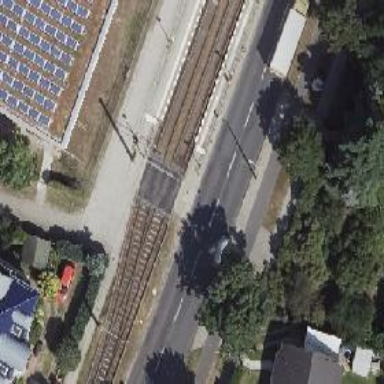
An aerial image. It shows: Tram crossing on the railway.